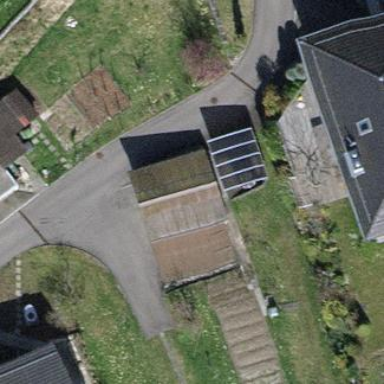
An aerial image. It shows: Garage building.